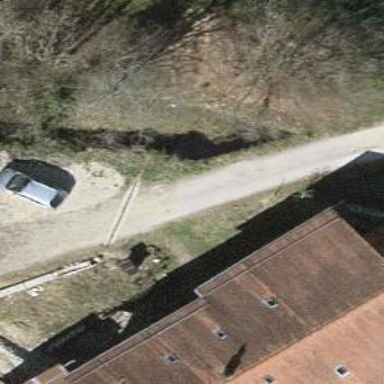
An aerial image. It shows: Alleyway designated as service road.